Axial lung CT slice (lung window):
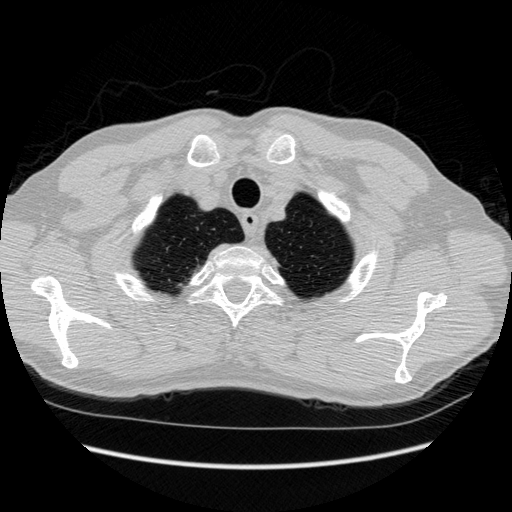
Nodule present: no